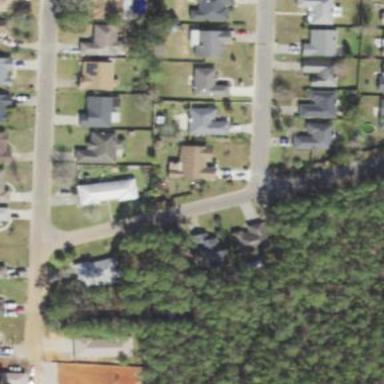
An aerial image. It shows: Residential area consisting of single-family homes.